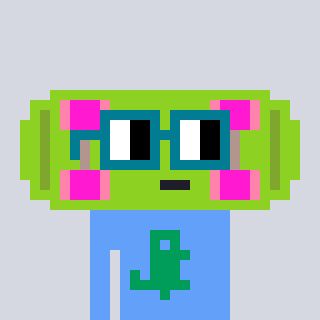
a pixel art character with square dark green glasses, a skateboard-shaped head and a blue-colored body on a cool background